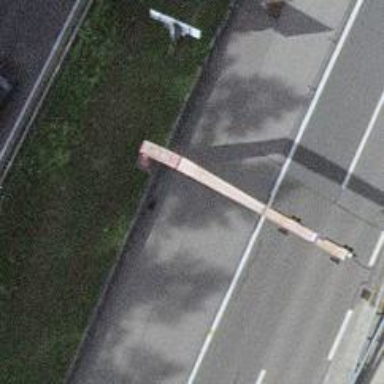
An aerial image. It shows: Gantry structure.